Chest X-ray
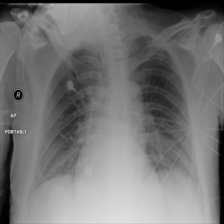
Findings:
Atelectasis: negative
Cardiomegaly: negative
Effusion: negative
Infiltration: negative
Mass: negative
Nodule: negative
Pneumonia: negative
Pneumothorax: negative
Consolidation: negative
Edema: negative
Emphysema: negative
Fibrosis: negative
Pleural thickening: negative
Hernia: negative